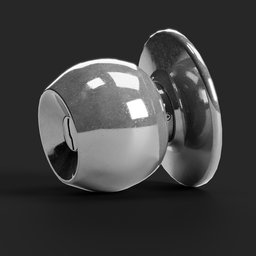
Label: mechanical